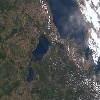
Label: land